Question: I need to be able to get/set current location in Win 7 (Control Panel -> Regional and Language -> Location):

'RegionInfo.CurrentRegion' doesn't work (can I use it in wrng way??)
The same with 'CultureInfo'.
Any ideas?
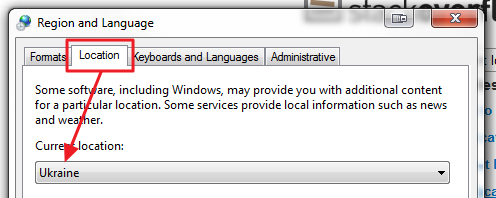
Answer: Ok you need to change windows register
HKEY_CURRENT_USER\Control Panel\International\Geo
and there you need change 'Nation'